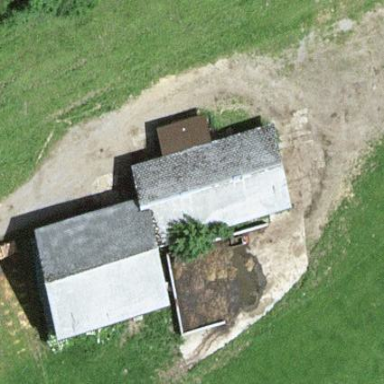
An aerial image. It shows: Barn.